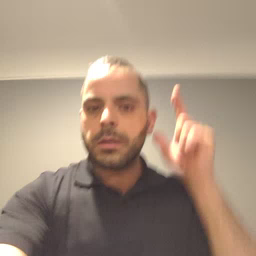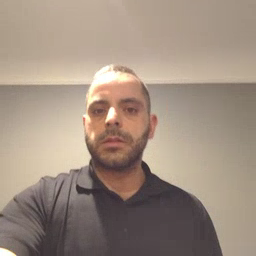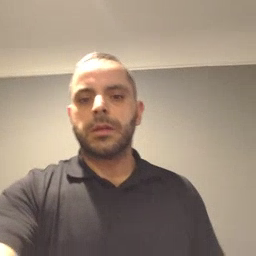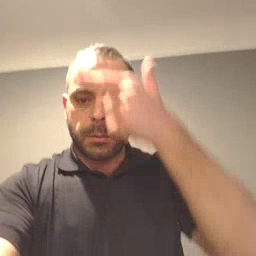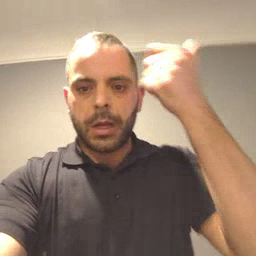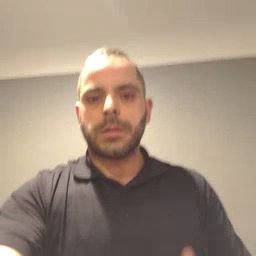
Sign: because